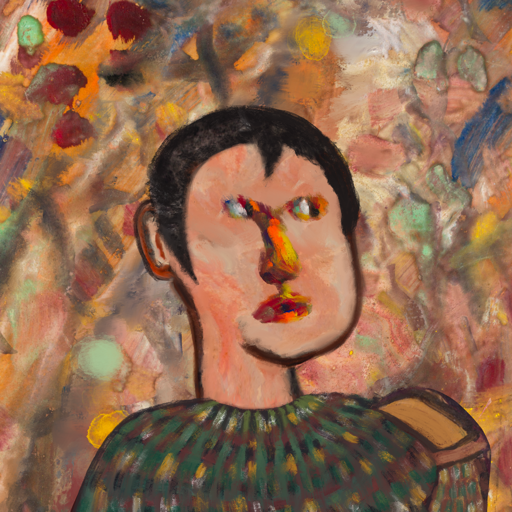
Background: Mother_And_Son_Mother, Head And Neck Side: Roy_Bahadur, Face Side: An_Impression, Bust: After_Raid, Hair Side: Roy_Bahadur, Head Accessory: Blank, Second Necklace: Blank, Necklace: Blank, Baby: Blank